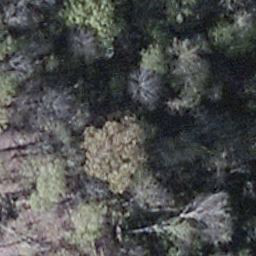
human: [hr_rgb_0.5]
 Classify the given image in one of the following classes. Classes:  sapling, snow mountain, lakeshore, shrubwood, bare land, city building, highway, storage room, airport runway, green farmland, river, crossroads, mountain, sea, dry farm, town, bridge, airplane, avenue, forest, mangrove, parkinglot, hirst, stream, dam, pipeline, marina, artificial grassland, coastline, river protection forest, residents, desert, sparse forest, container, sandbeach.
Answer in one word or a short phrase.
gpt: shrubwood